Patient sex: F
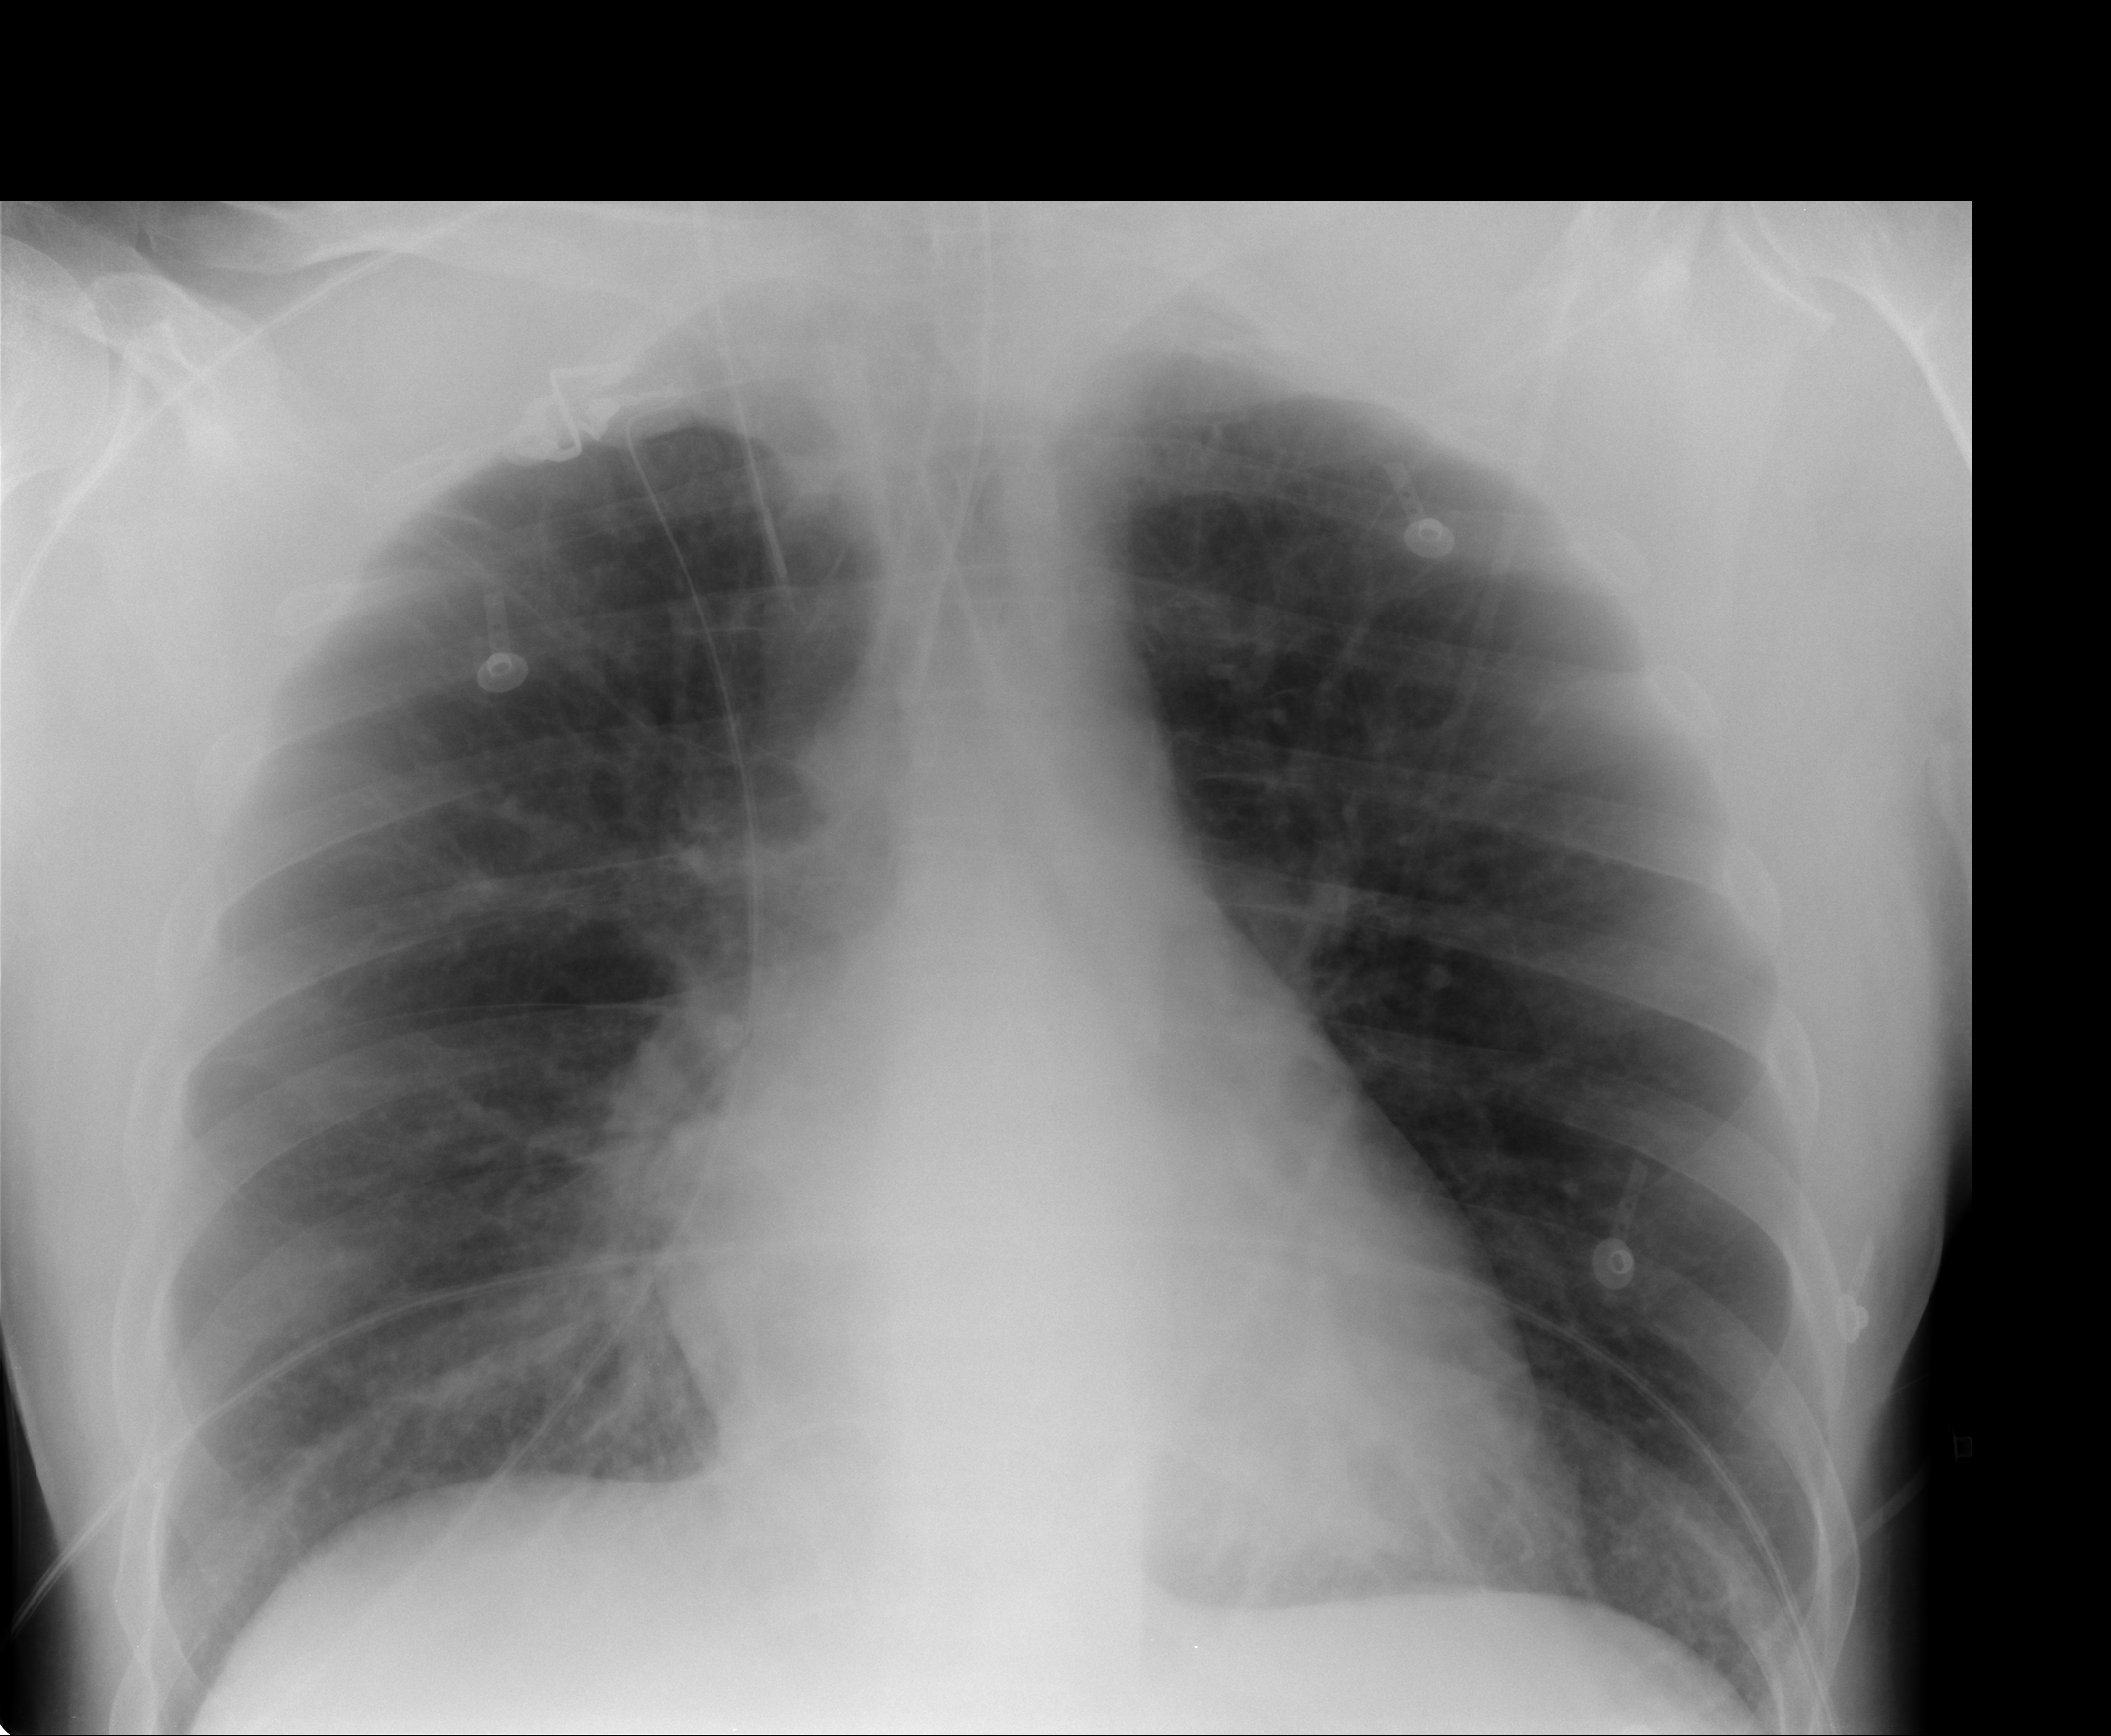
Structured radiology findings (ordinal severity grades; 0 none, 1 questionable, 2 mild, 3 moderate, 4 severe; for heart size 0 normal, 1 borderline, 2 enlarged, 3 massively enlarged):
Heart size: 1
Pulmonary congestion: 0
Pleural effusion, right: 0
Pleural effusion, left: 0
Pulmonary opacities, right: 2
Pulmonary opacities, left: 0
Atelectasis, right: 2
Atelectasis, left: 2